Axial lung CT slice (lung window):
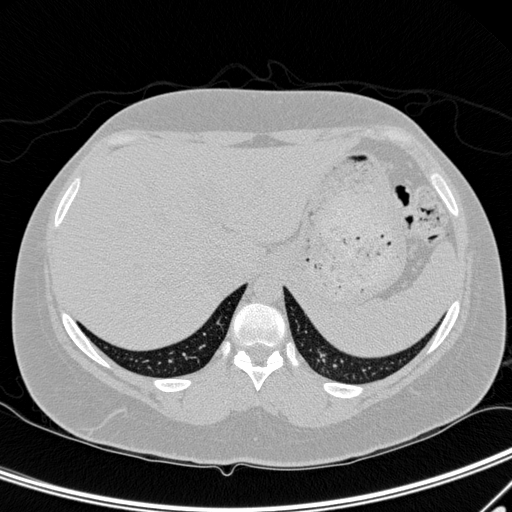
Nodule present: no